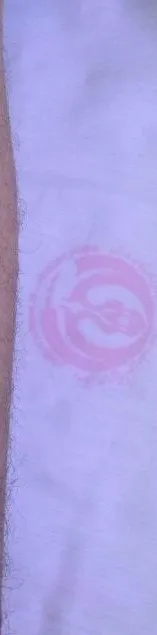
The same view as Fig. 4 after several sessions of cryotherapy (the 2 lower lesions near completely been resolved).
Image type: radiology (x_ray)